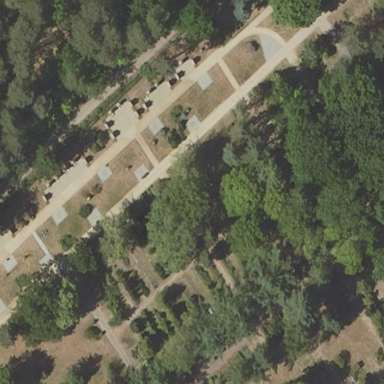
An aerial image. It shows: Graveyard.